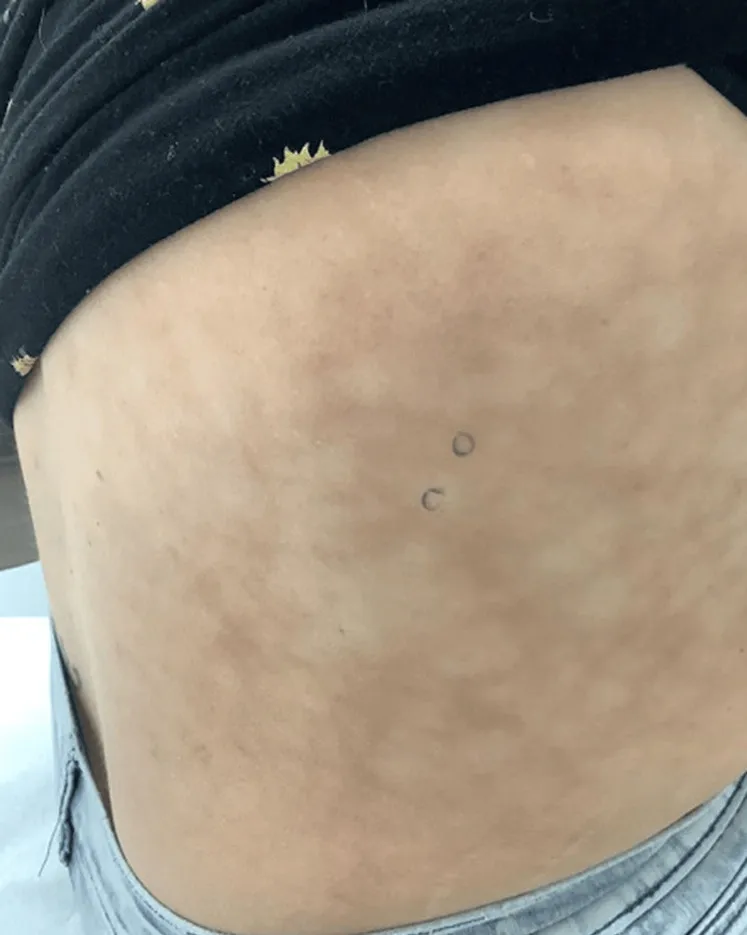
Clinical image of the right flank. Biopsy sites of both involved (purplish vascular pattern) and uninvolved skin.
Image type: medical_photograph (skin_photograph)